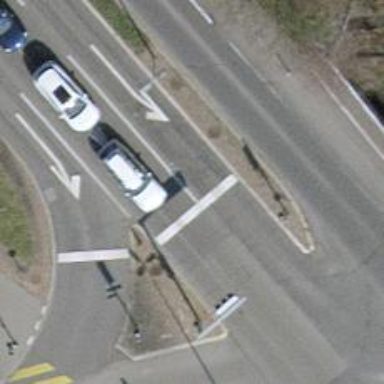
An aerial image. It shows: Secondary road with separate asphalt sidewalks and cycleway.